Field crop: tomato
Growth stage: 2
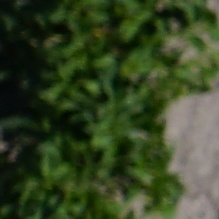
Species: tomato